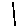
Label: line